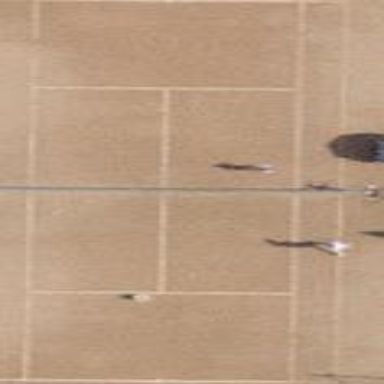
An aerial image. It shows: Clay tennis court pitch.